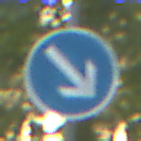
Verkehrszeichen: VorgeschriebeneVorbeifahrtRechts
Umgebung: Outdoor, Nature
Tageszeit: MorningAfternoon
Wetter: Clear
Licht: Natural
Jahreszeit: NotSpecified
Kontrast: LowContrast